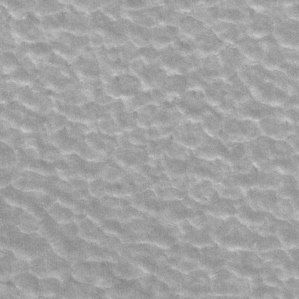
Label: frost